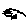
Label: cat